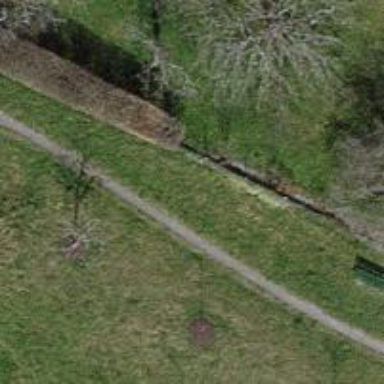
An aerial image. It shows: Bench for seating.